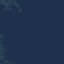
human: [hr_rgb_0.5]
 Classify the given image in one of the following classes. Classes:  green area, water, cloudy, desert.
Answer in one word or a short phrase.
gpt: water